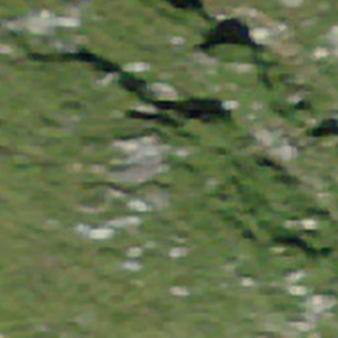
Label: other